Question: This is what my DB looks like:

I am trying to delete all the records from both these tables where 'ID = 8'.
This is what I've tried:
'''
DELETE from users1,pontaj WHERE users1.id, pontaj.id IN(8)
'''
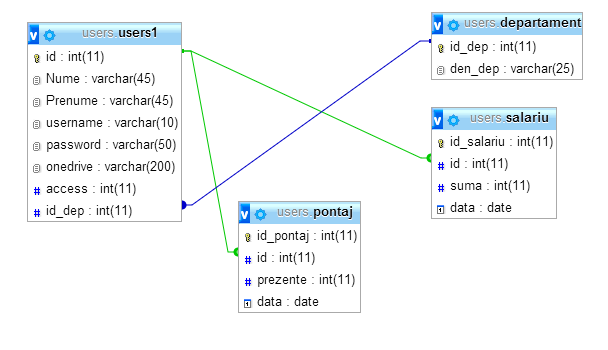
Answer: If you had defined 'potaj' table with 'pontaj.id' as
'''
CREATE TABLE pontaj (
id int, foreign key(id) references users1(id)
on delete cascade on update cascade
)
'''
then just executing
'''
DELETE from users1 WHERE users1.id IN(8)
'''
would have deleted records from both parent and child tables.